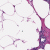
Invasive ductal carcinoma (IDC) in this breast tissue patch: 0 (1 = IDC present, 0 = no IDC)